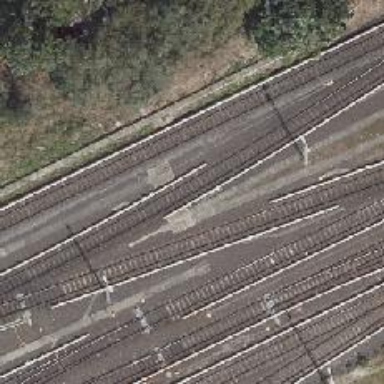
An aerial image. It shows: Light rail railway line with electrified rails.